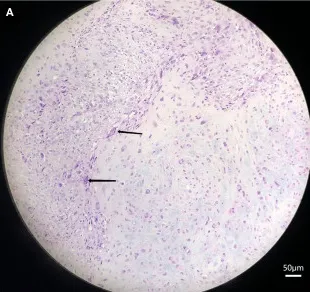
Pathological slice of undifferentiated pleomorphic sarcoma. Arrows indicate that the tumor cells have obvious nuclear atypia and pathological nuclear mitosis. 20X HE stain.
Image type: pathology (h&e)